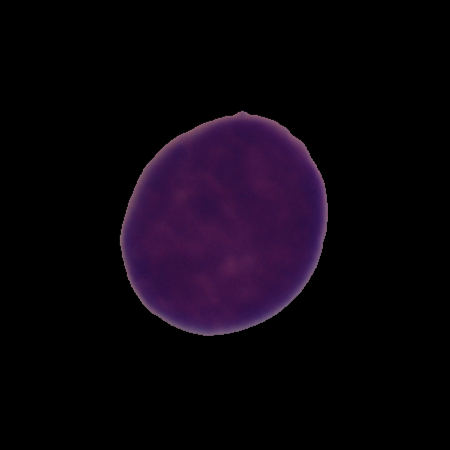
Label: cancer